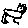
Label: cat